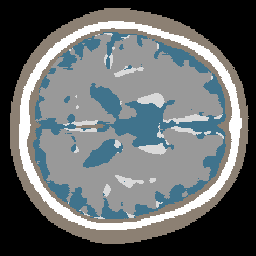
Label: no_lesion